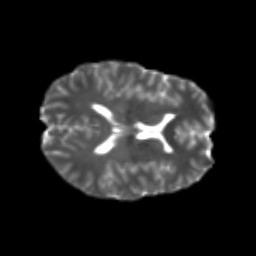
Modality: T2w
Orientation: axial
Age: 24
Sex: female
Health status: healthy
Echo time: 0.074 s